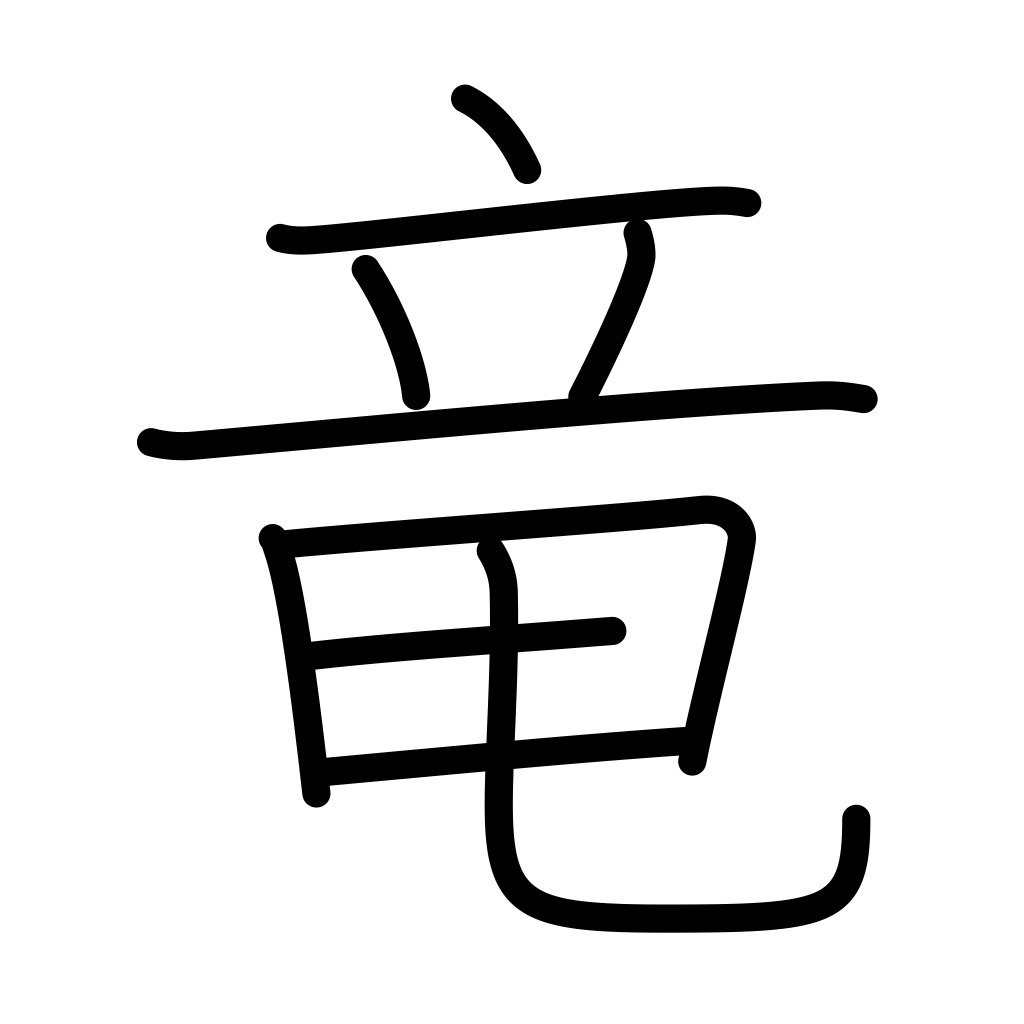
Meaning: dragon, imperial